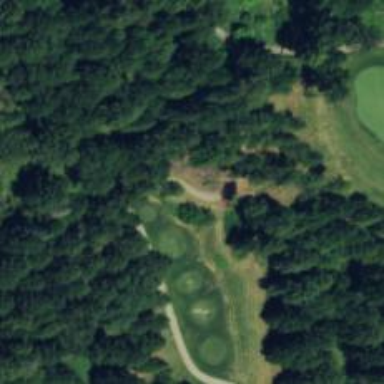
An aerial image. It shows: Golf cartpath that is also road path.